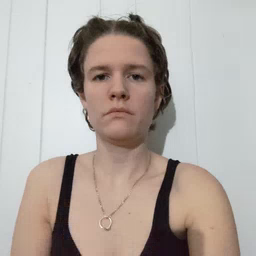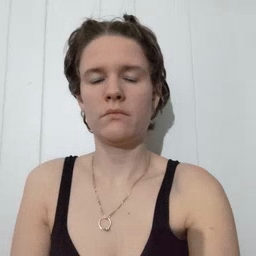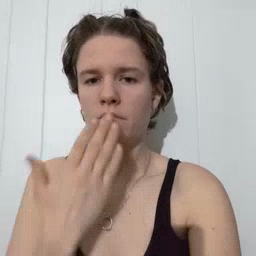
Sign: thankyou